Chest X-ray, PA view. Patient: 54 years old, sex F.
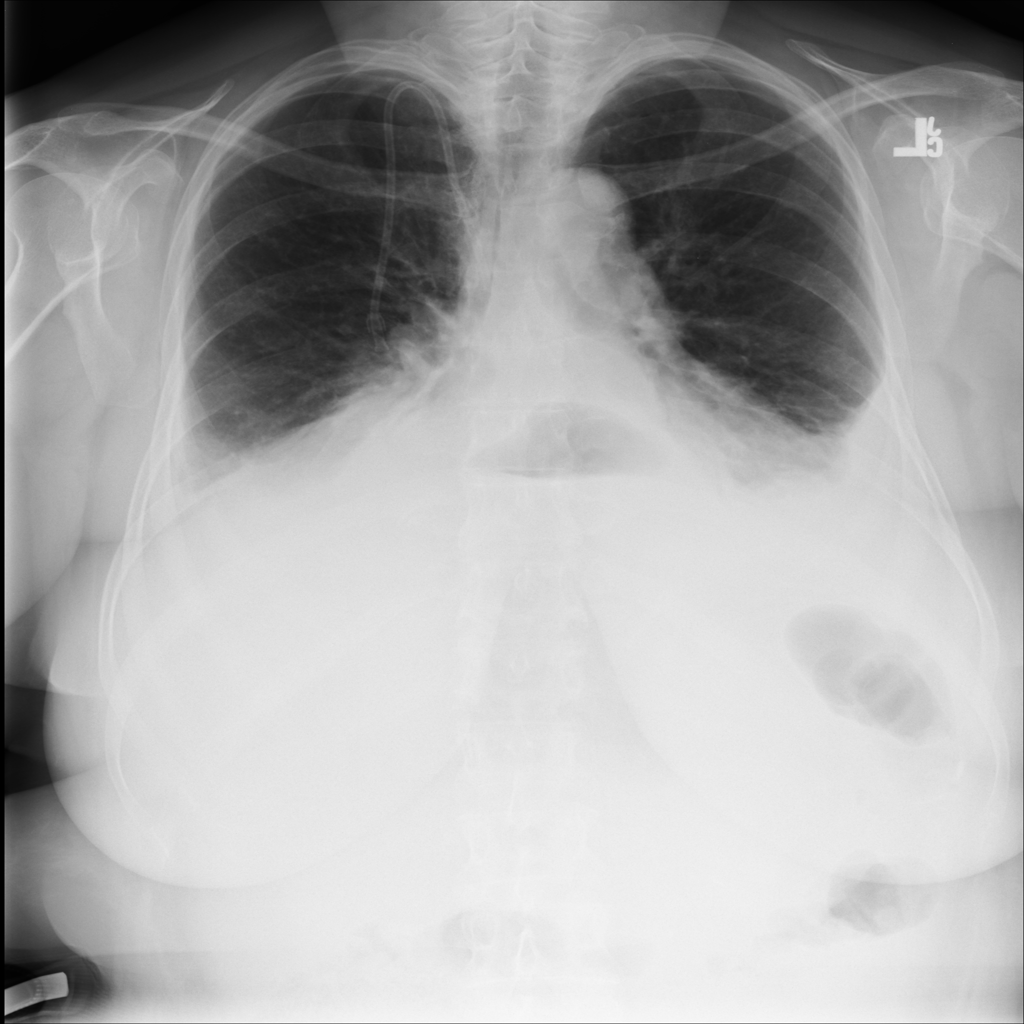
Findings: Effusion, Hernia